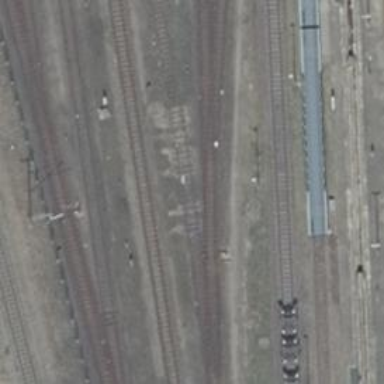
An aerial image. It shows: Railway switch.